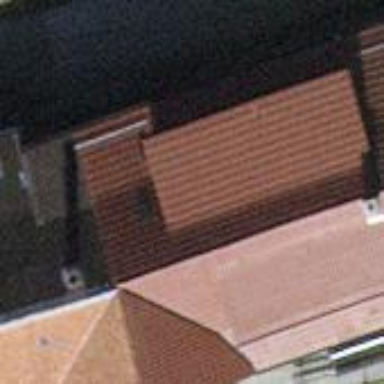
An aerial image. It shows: Building.